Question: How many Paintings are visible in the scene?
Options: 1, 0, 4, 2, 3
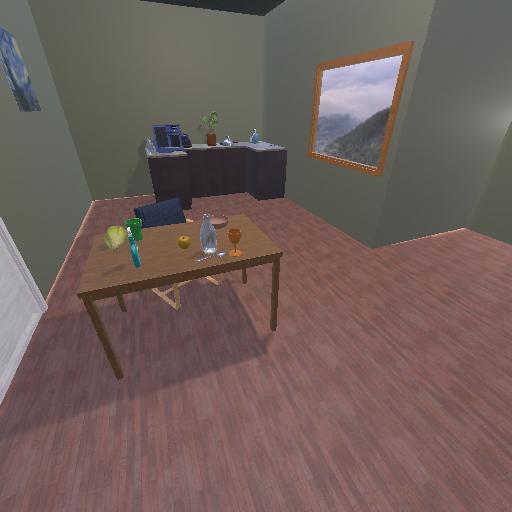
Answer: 1